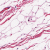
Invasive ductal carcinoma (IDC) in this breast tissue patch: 0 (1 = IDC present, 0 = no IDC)